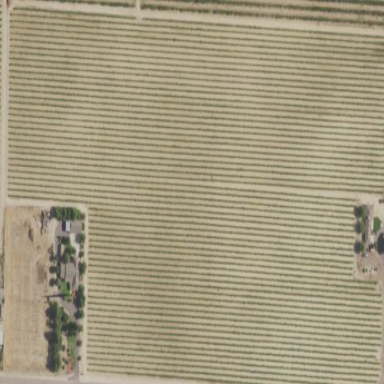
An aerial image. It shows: Vineyard.